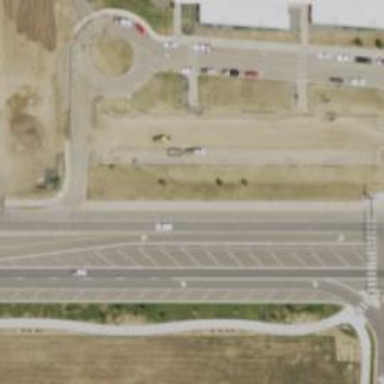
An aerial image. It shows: Secondary link road.